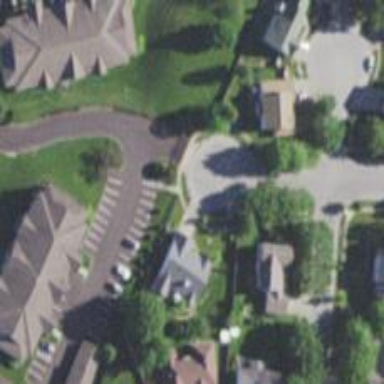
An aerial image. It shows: Living street.